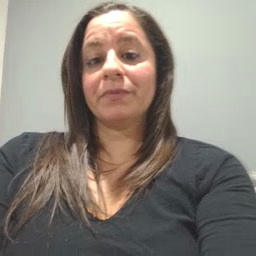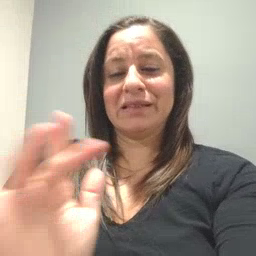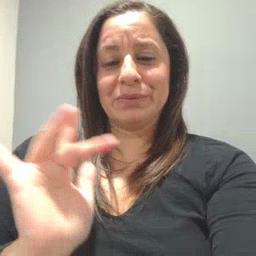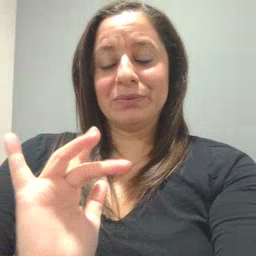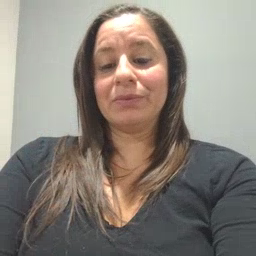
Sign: yucky